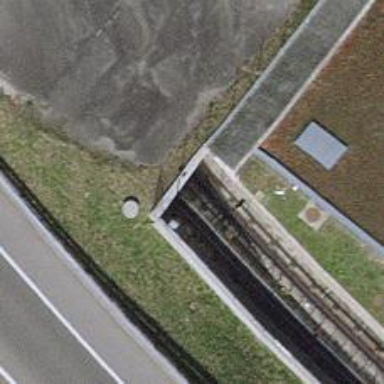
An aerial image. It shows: Tunnel with one electrified rail track located in service yard.